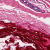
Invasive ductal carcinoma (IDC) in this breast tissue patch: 0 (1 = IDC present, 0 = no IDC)